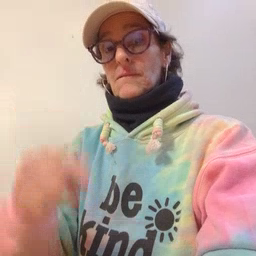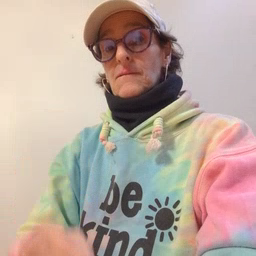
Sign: for